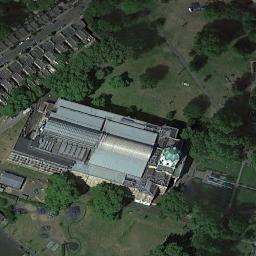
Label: church